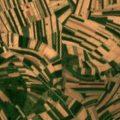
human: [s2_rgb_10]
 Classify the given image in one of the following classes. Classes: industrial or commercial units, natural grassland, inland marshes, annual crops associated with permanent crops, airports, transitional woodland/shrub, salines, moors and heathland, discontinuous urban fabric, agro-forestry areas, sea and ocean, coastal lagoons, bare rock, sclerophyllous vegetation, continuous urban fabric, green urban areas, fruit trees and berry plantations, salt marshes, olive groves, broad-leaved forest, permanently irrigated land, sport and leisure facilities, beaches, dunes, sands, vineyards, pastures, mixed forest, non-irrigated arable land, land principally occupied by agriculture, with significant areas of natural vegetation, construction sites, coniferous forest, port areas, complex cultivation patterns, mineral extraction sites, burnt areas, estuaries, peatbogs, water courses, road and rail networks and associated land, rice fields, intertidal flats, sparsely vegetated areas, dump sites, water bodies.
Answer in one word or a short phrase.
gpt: non-irrigated arable land, transitional woodland/shrub